Interaction volume radius: 5 \u00c5
Interaction volume height: 10 \u00c5
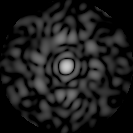
Disorder parameter: 0.823